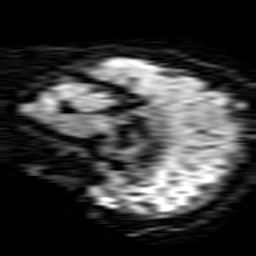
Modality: TRACE
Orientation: sagittal
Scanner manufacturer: ge
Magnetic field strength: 1.5 T
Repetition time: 7.5 s
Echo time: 0.0964 s